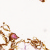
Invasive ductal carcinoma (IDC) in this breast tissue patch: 0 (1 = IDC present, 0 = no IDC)